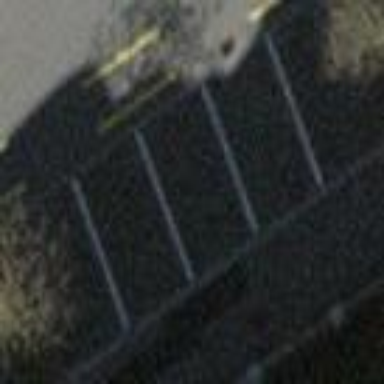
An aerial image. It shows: Street-side parking area.